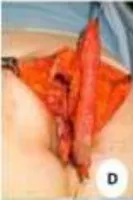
Key steps in combined posterior vaginal wall defect and perineal reconstruction post- Extralevator Abdominoperineal Excision (ELAPE) using Perineal Turnover (PTO) flap. (d) The marked flap is incised down to and raised in the supra-fascial plane.
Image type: medical_photograph (other_medical_photograph)